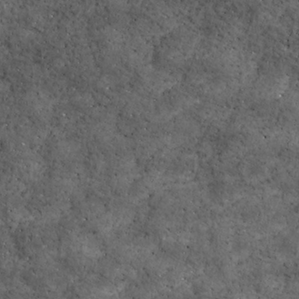
Label: non_frost